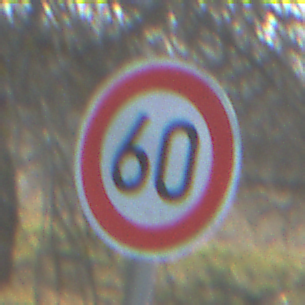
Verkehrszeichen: Geschwindigkeit60
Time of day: MorningAfternoon
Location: Outdoor (Nature)
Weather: Clear
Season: NotSpecified
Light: Natural